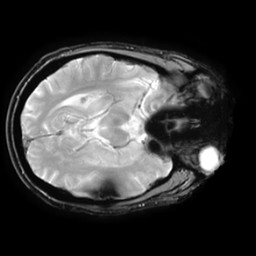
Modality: T2starw
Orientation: axial
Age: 42
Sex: male
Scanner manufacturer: ge
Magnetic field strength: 3 T
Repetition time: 0.65 s
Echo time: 0.02 s